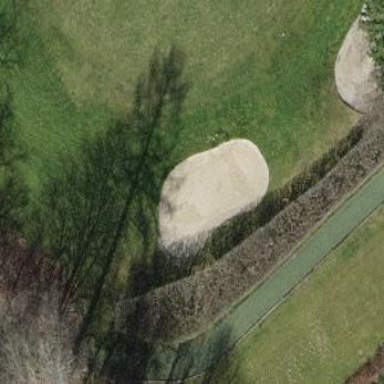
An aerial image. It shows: Golf bunker filled with natural sand.